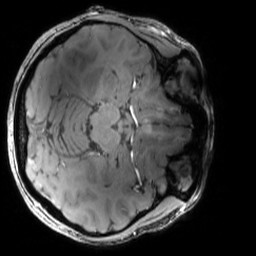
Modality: MP2RAGE
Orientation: axial
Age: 26
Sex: female
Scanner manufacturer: siemens
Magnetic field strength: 6.98 T
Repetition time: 6 s
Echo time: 0.00283 s